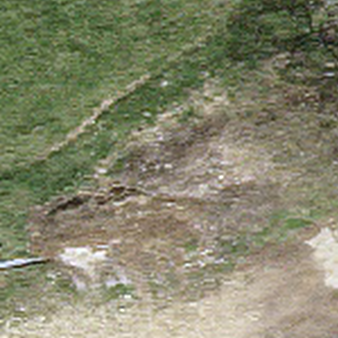
Label: other